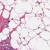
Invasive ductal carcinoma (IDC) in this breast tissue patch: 0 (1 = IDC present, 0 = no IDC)